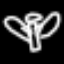
Label: angel